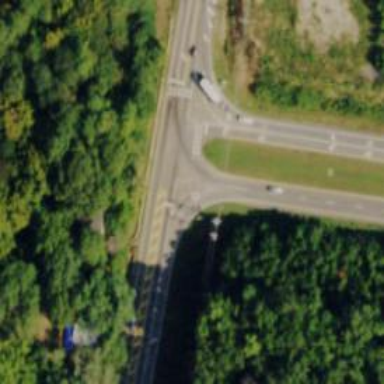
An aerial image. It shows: Secondary link road with asphalt surface.